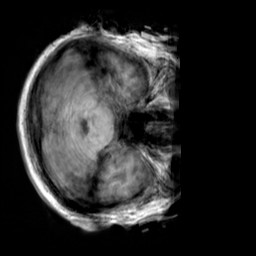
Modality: T1w
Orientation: axial
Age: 59
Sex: female
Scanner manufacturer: siemens
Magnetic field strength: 3 T
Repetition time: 2.3 s
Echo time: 0.00303 s